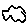
Label: cloud